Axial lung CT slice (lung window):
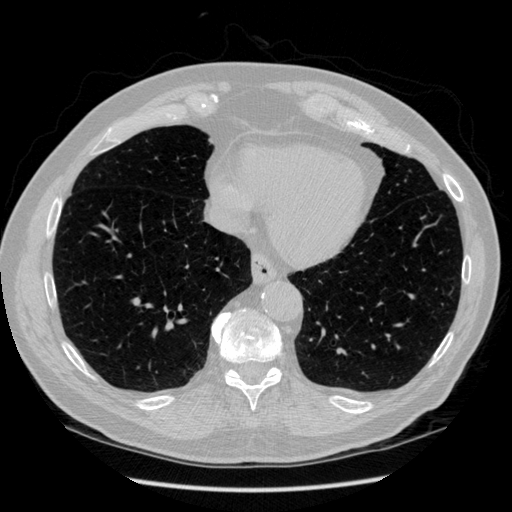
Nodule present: no